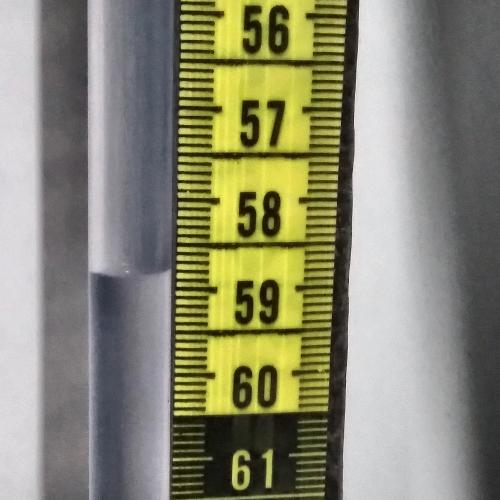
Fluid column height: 58.8 cm